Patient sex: M
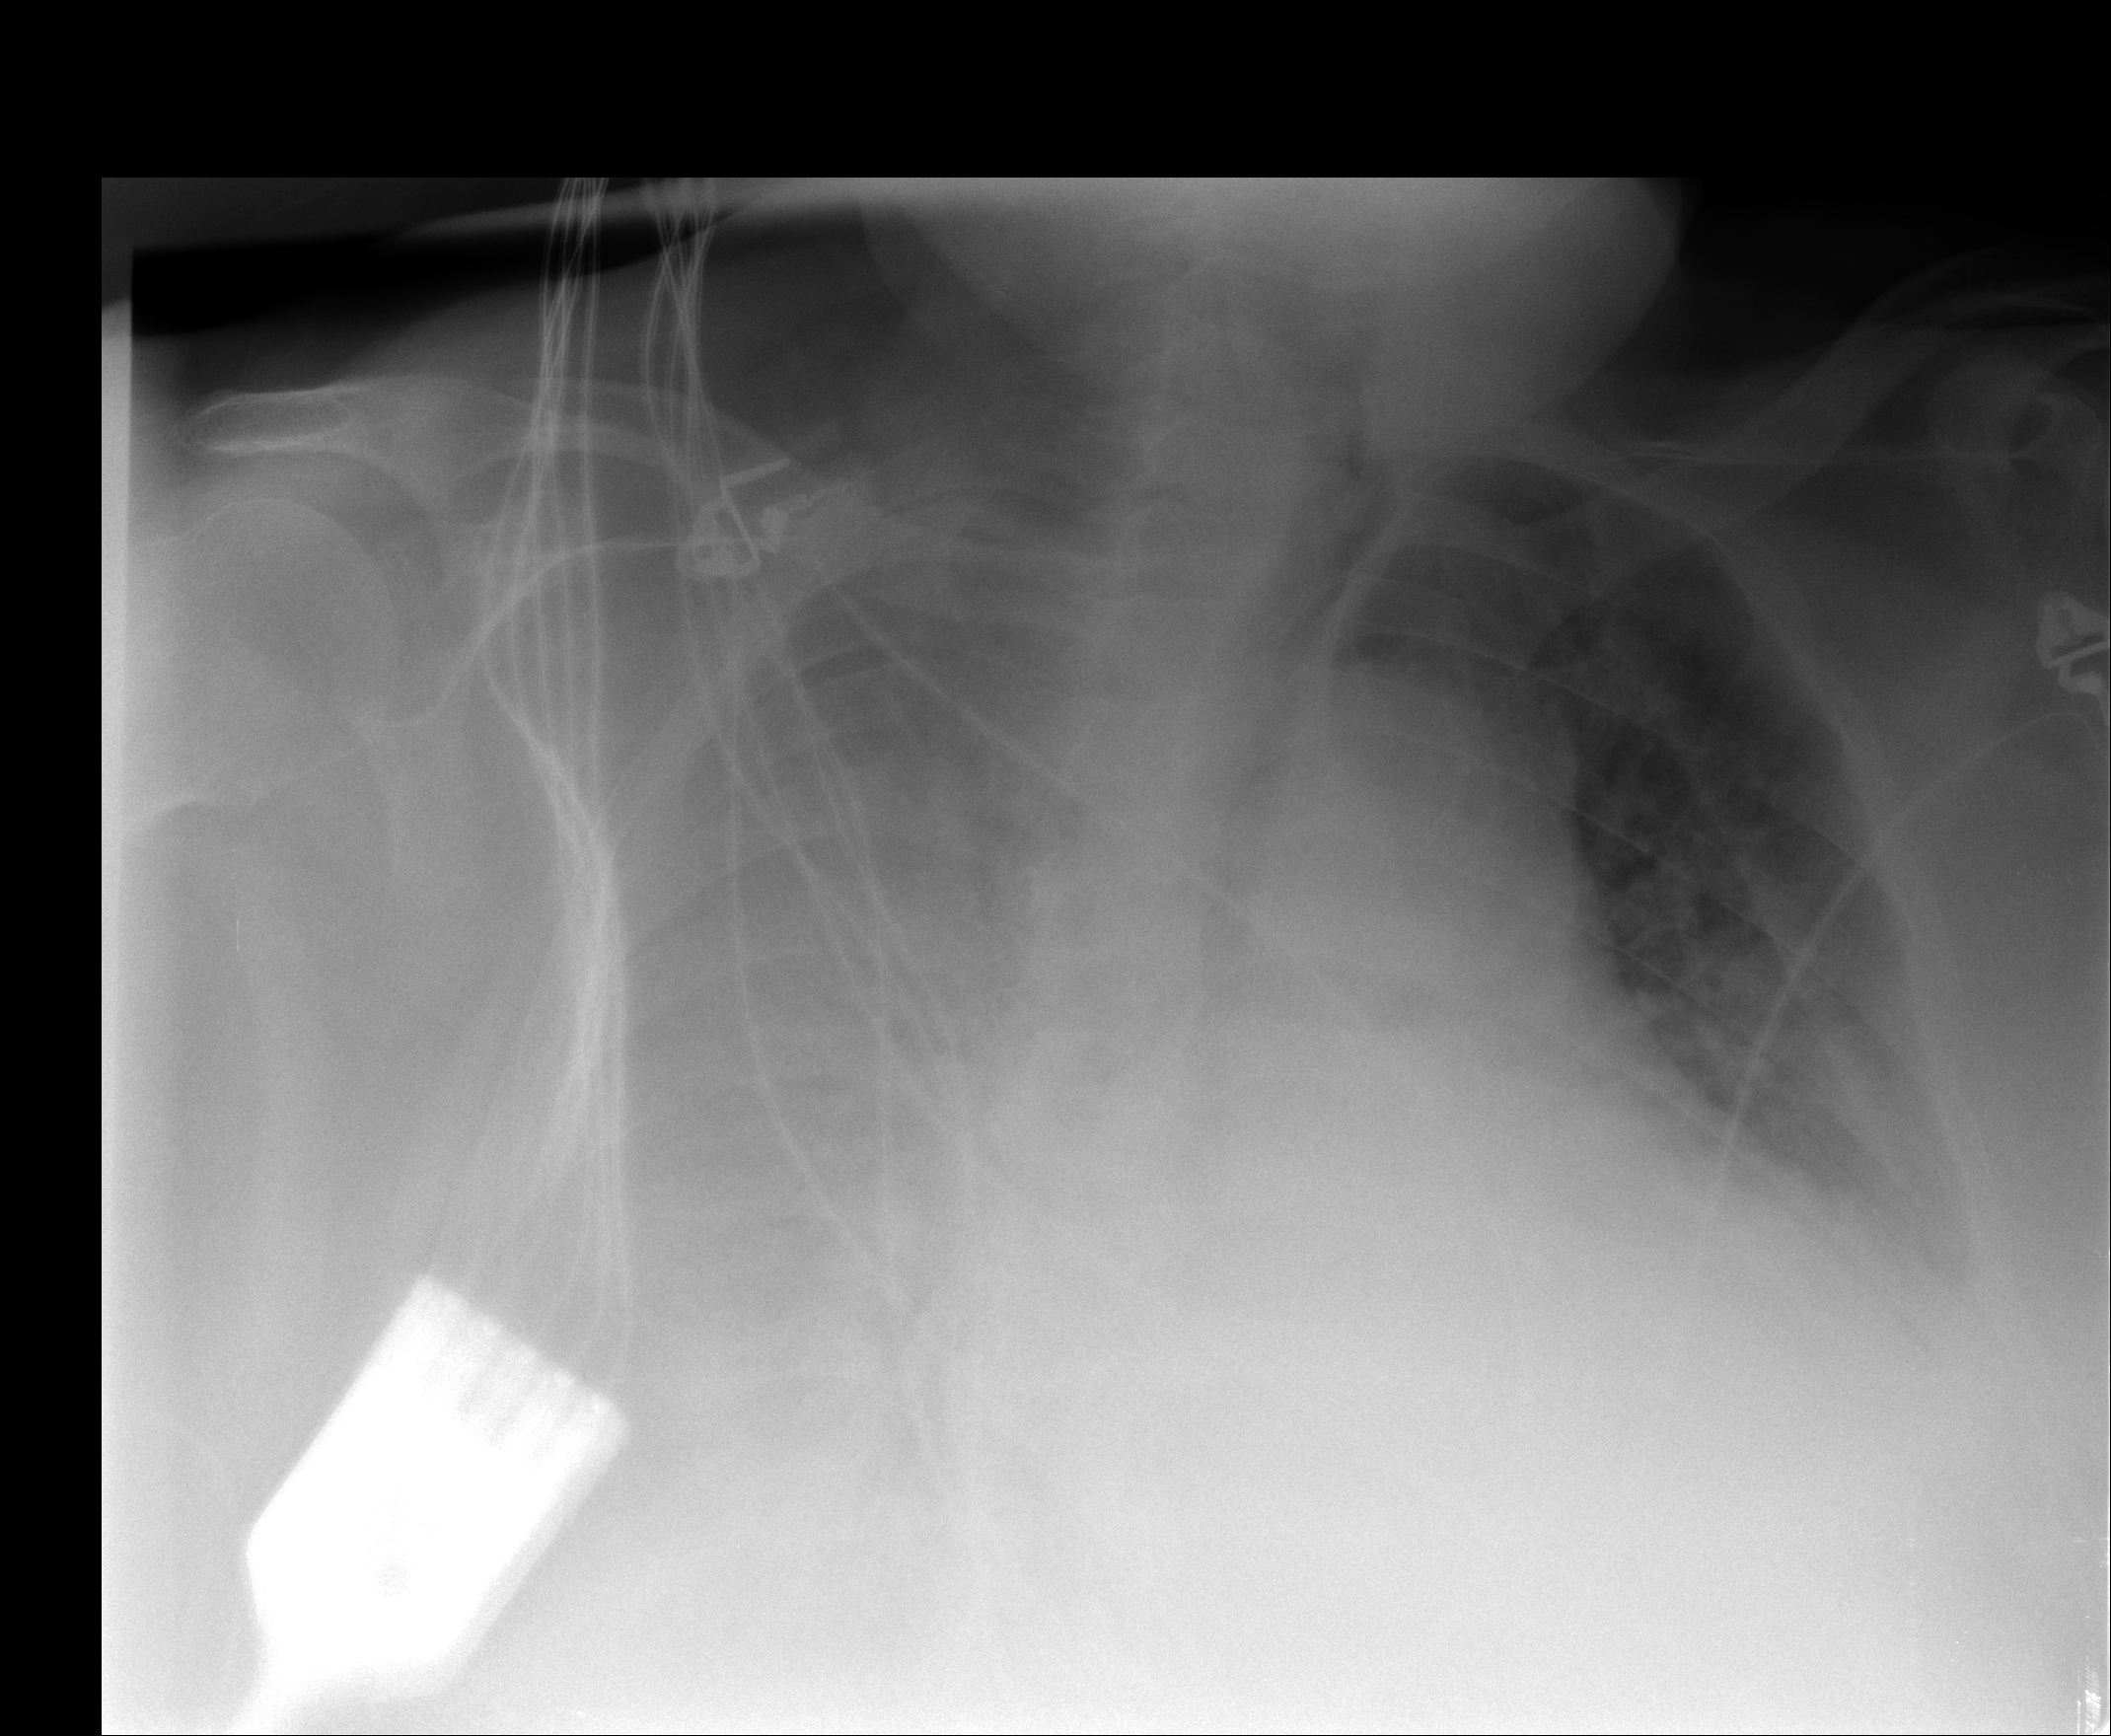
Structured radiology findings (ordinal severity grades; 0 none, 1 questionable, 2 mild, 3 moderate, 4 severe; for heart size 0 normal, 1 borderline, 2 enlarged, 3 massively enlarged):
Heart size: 2
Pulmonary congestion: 2
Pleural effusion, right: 4
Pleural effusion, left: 3
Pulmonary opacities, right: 0
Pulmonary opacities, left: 0
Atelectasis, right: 2
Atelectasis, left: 2